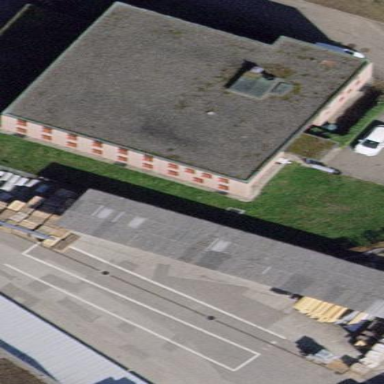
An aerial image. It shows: Commercial building.